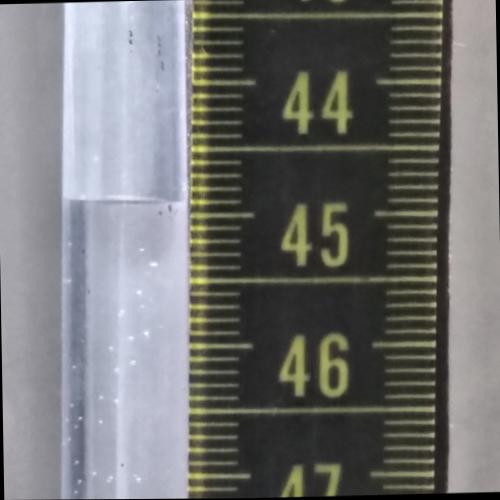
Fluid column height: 44.9 cm